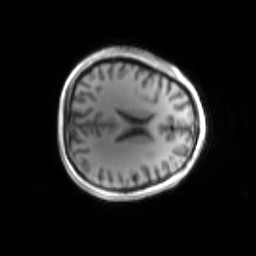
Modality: inplaneT1
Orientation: axial
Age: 23
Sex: male
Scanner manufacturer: siemens
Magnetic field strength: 3 T
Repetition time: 1.2 s
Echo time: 0.00251 s